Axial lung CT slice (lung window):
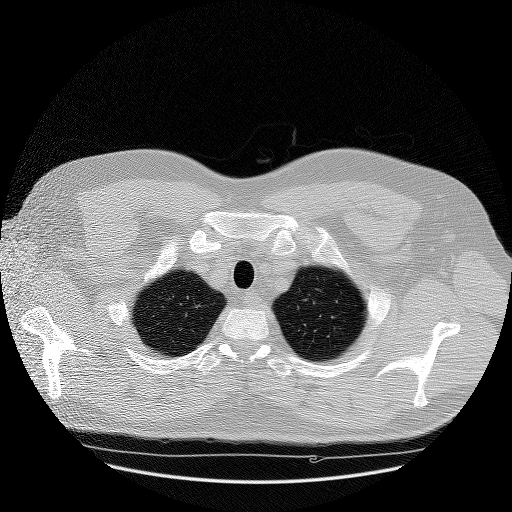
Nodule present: no